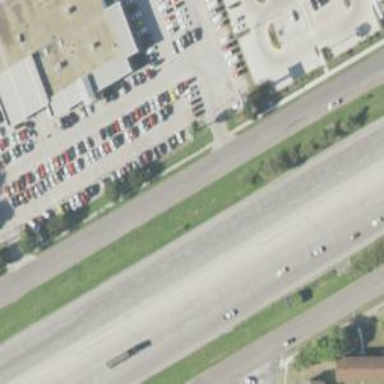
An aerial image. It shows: Secondary road with asphalt surface and frontage road.